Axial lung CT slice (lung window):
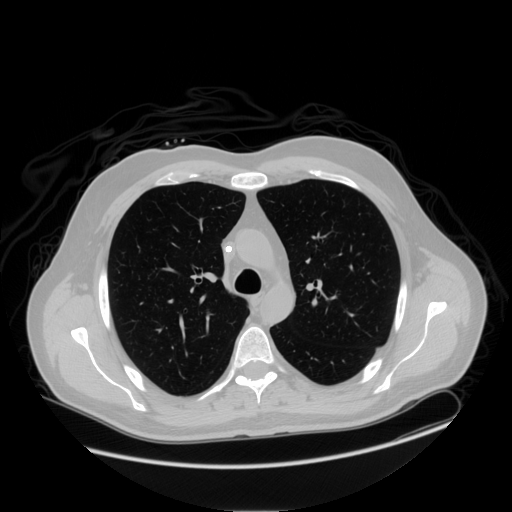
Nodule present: no